Chest X-ray:
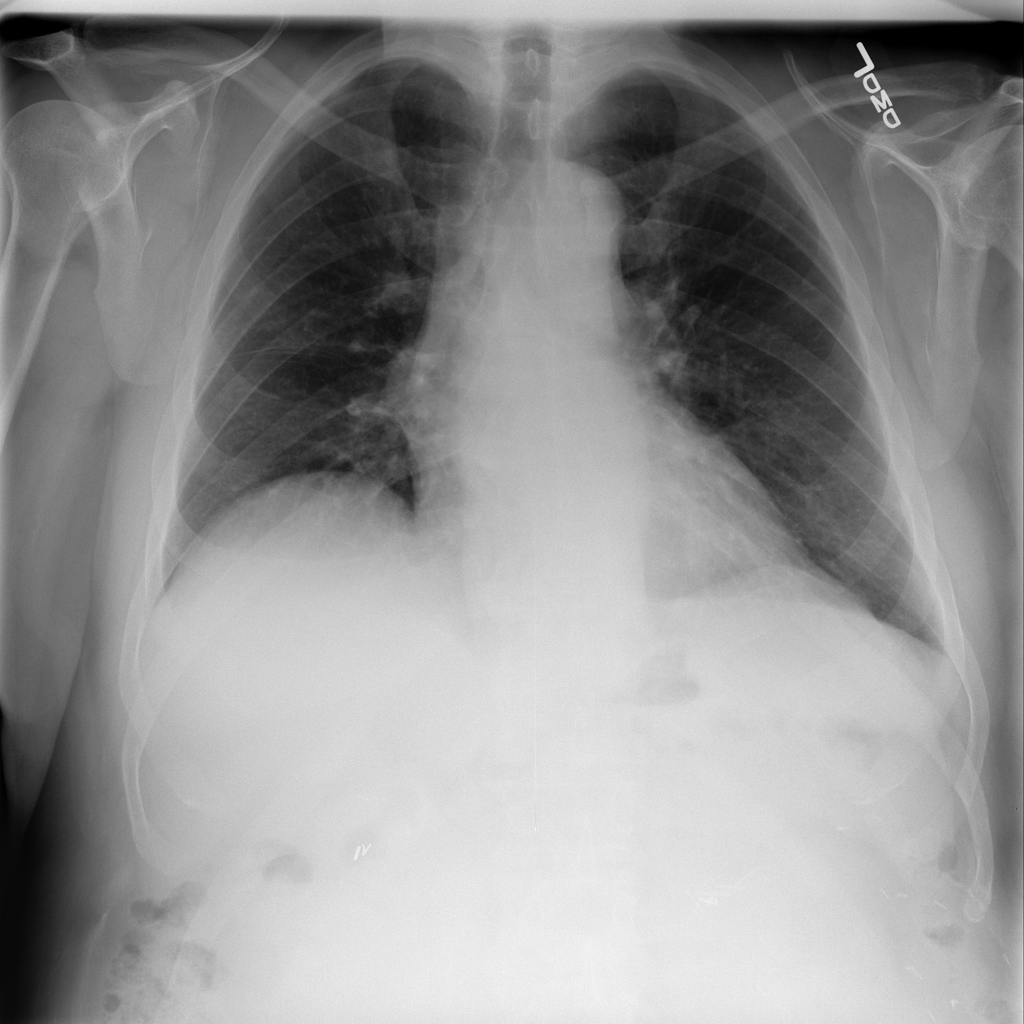
No abnormal finding: yes